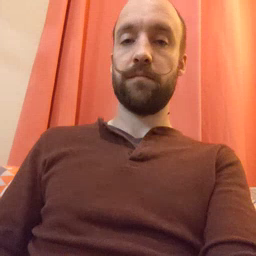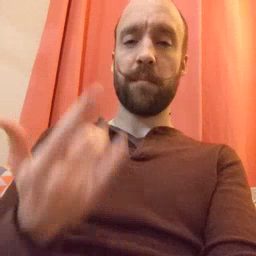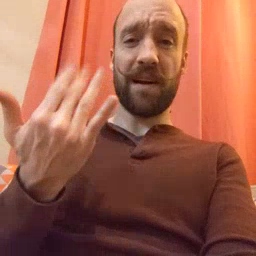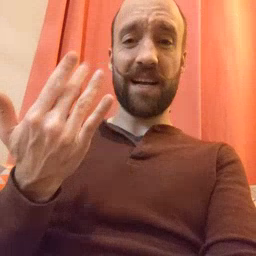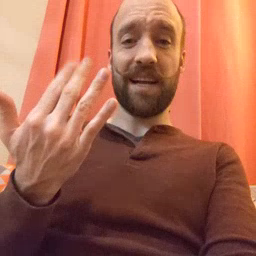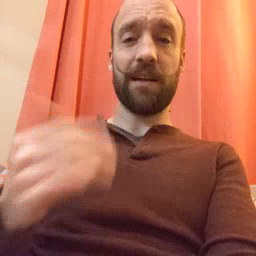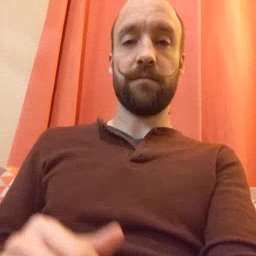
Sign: wait